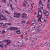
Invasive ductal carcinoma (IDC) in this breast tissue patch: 1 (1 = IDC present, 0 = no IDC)